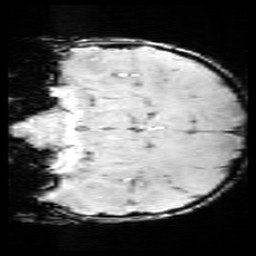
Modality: SWI
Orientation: coronal
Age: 11
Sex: female
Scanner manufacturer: siemens
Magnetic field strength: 3 T
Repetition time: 0.027 s
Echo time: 0.02 s